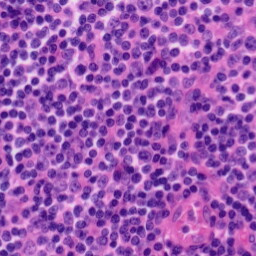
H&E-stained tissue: Tonsil